Field crop: maize
Growth stage: 2
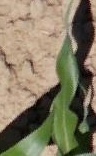
Species: maize